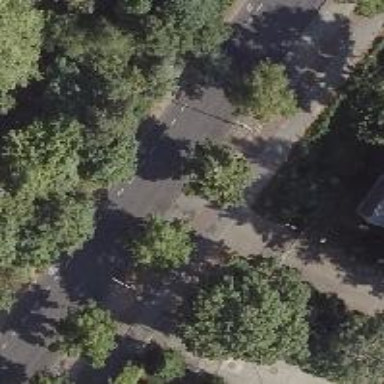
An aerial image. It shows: Beautiful avenue lined with deciduous broadleaved trees.